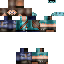
A male human skin with medium skin, wearing brown long hair dressed in a blue hoodie and brown pants, featuring a closed mouth.